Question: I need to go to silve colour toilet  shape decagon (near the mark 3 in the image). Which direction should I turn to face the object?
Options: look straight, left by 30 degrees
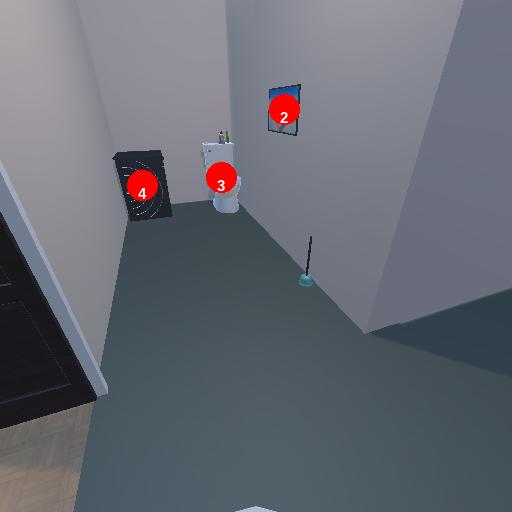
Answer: look straight